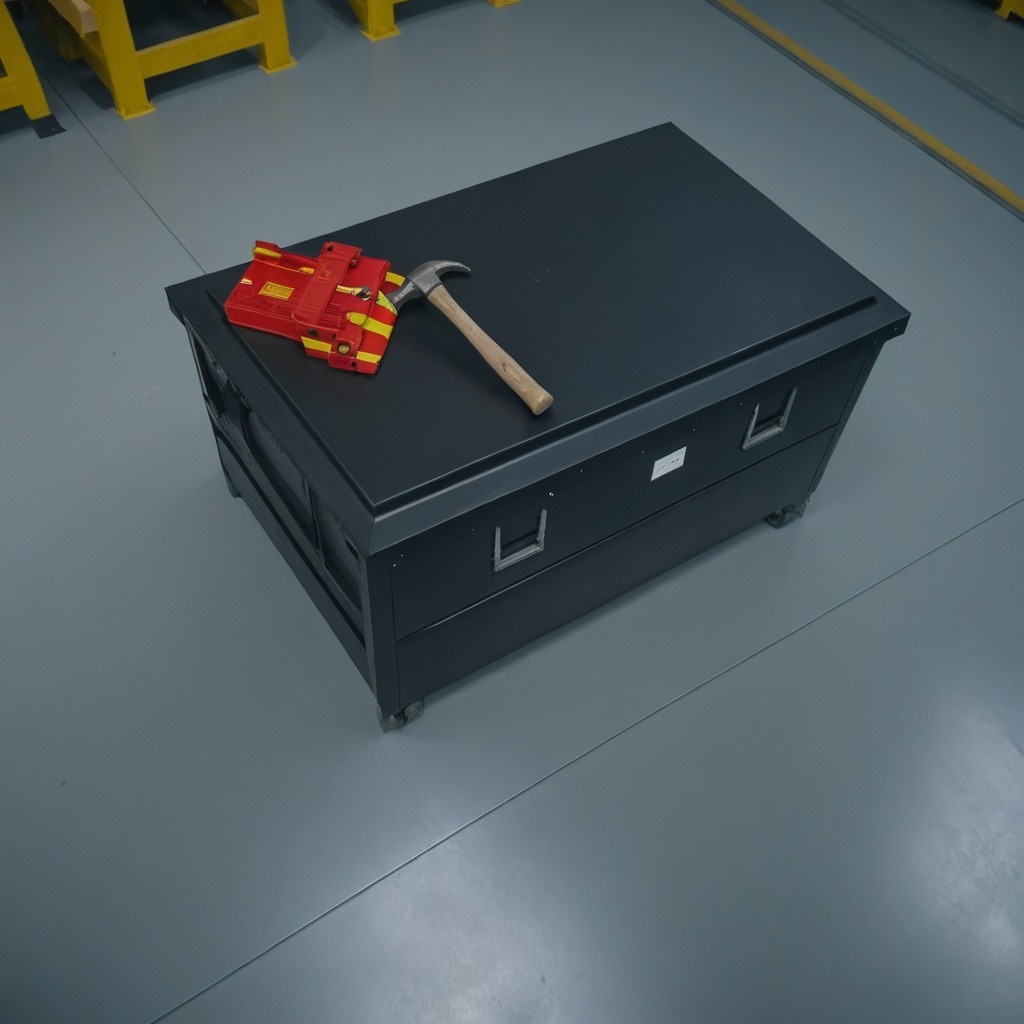
A hammer is lying on the toolbox surface in an airplane hangar workshop 8K.